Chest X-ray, PA view. Patient: 51 years old, sex F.
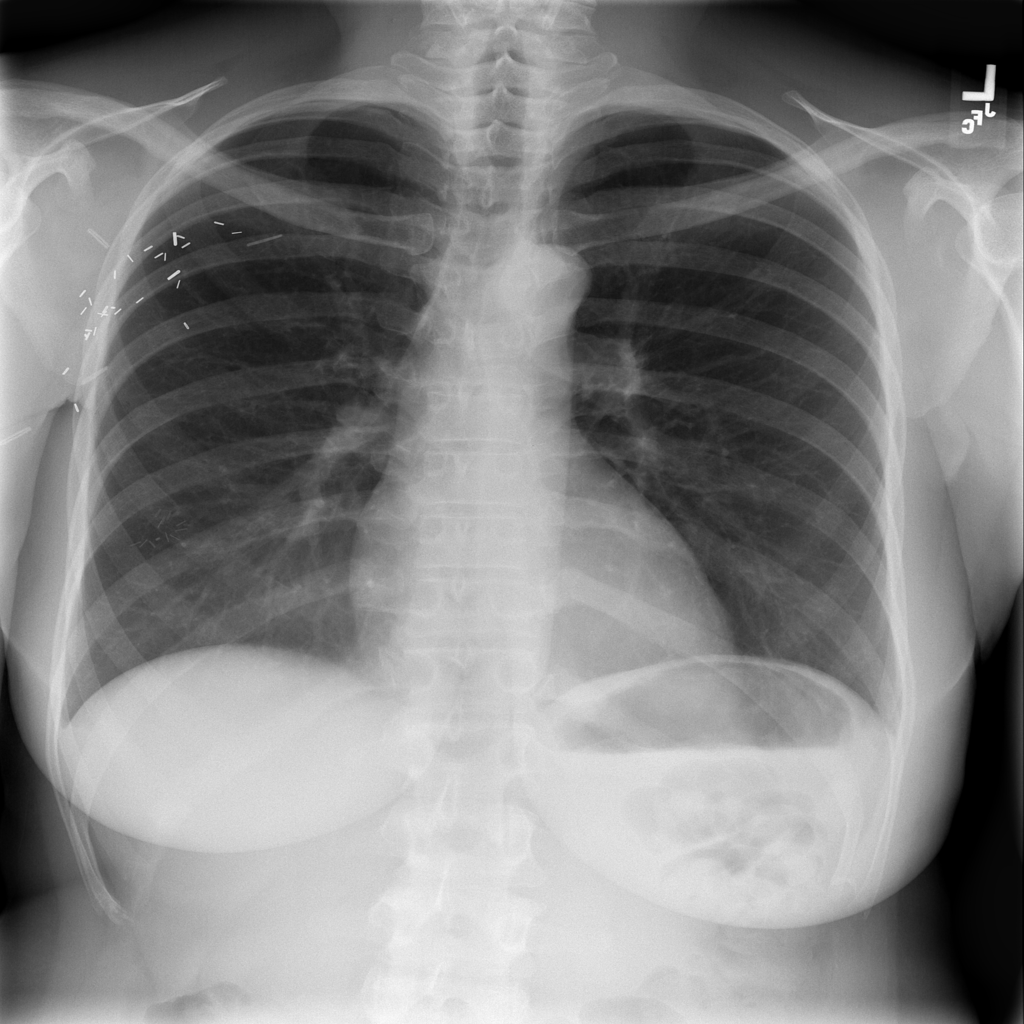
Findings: No Finding